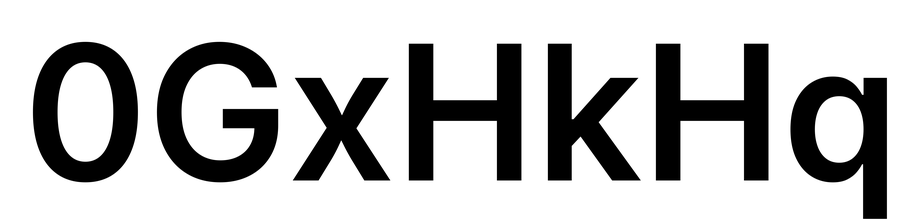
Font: Inter_SemiBold